Question: WIF will send our users the Yellow Screen of Death whenever an error occurs. This can be something such as a token replay, or a old token being sent to the server as shown below:

> How do I customize the display of this error and also log the instances when it occurs?
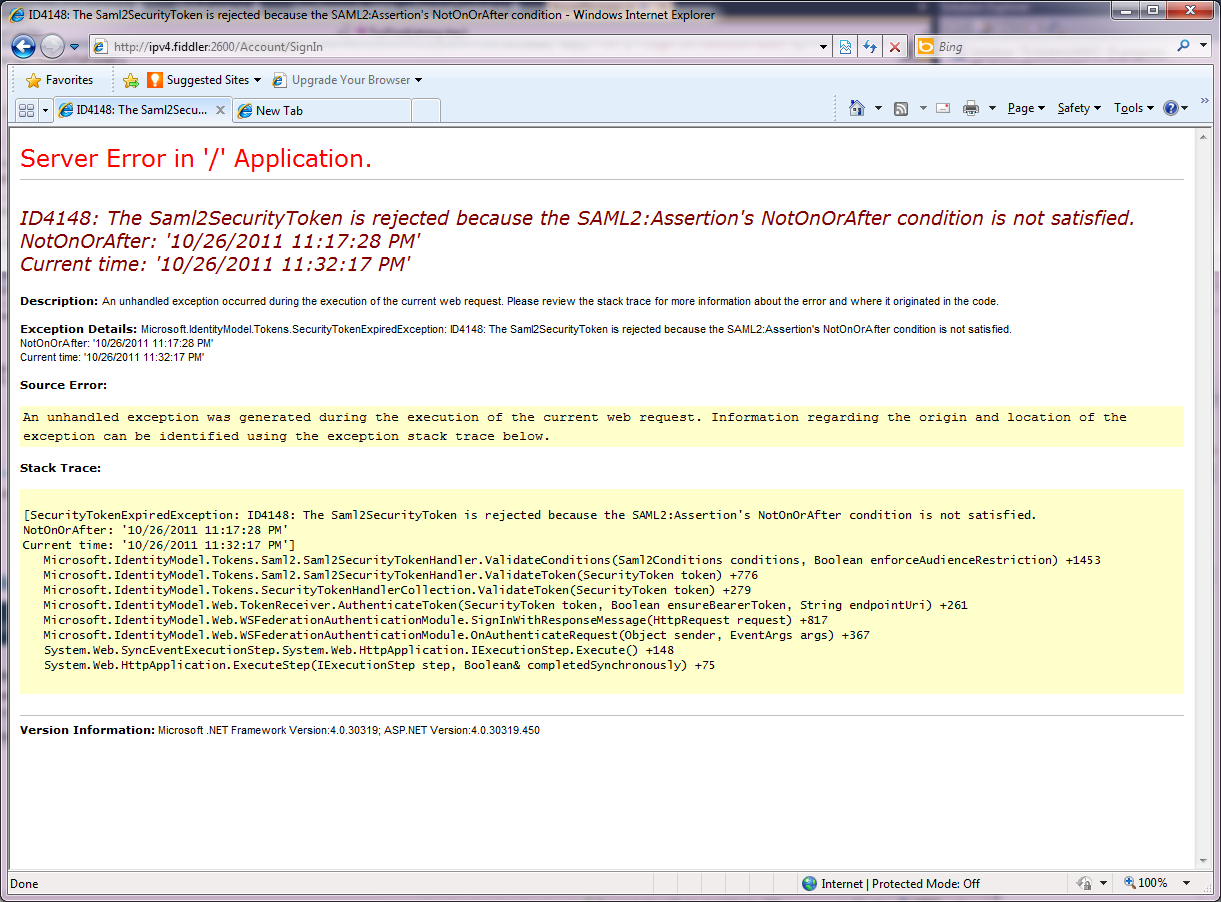
Answer: I assume you mean the errors that happen during the authentication stage (i.e. outside of your code) rather than errors occurring during normal execution (which you could catch with a try - catch) and then do whatever you want.
One way is to use customErrors in the web.config. Refer <URL>.
In terms of tracing, there is a section in the web.config (system.diagnostics) which you can uncomment. Change "Verbose" to "Error".
Also refer <URL>